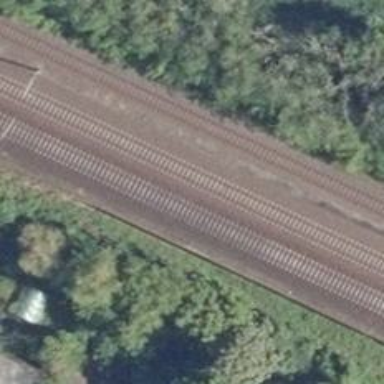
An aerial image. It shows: Railway track with contact line for electrification.